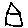
Label: house